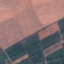
Land use / land cover class: PermanentCrop